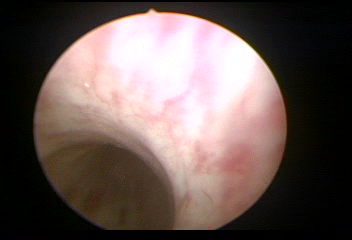
Modality: WLC
Class: Normal mucosa
Bladder cancer association: No